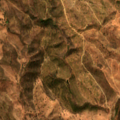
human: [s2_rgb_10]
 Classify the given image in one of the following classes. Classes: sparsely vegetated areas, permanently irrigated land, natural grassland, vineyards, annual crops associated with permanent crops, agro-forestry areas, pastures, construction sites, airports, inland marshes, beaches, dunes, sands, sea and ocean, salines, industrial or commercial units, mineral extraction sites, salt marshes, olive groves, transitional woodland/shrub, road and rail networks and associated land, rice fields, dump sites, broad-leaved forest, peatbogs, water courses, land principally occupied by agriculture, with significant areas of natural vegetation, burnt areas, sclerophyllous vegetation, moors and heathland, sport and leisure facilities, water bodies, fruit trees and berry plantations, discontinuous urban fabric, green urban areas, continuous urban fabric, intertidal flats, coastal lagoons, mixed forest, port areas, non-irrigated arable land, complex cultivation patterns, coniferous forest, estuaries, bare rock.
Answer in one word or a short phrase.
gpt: land principally occupied by agriculture, with significant areas of natural vegetation, sclerophyllous vegetation, transitional woodland/shrub